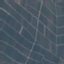
Label: PermanentCrop